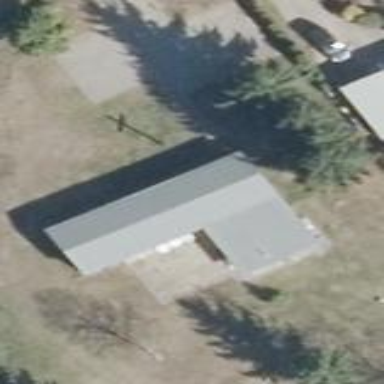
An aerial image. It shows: Chapel that serves as place of worship.